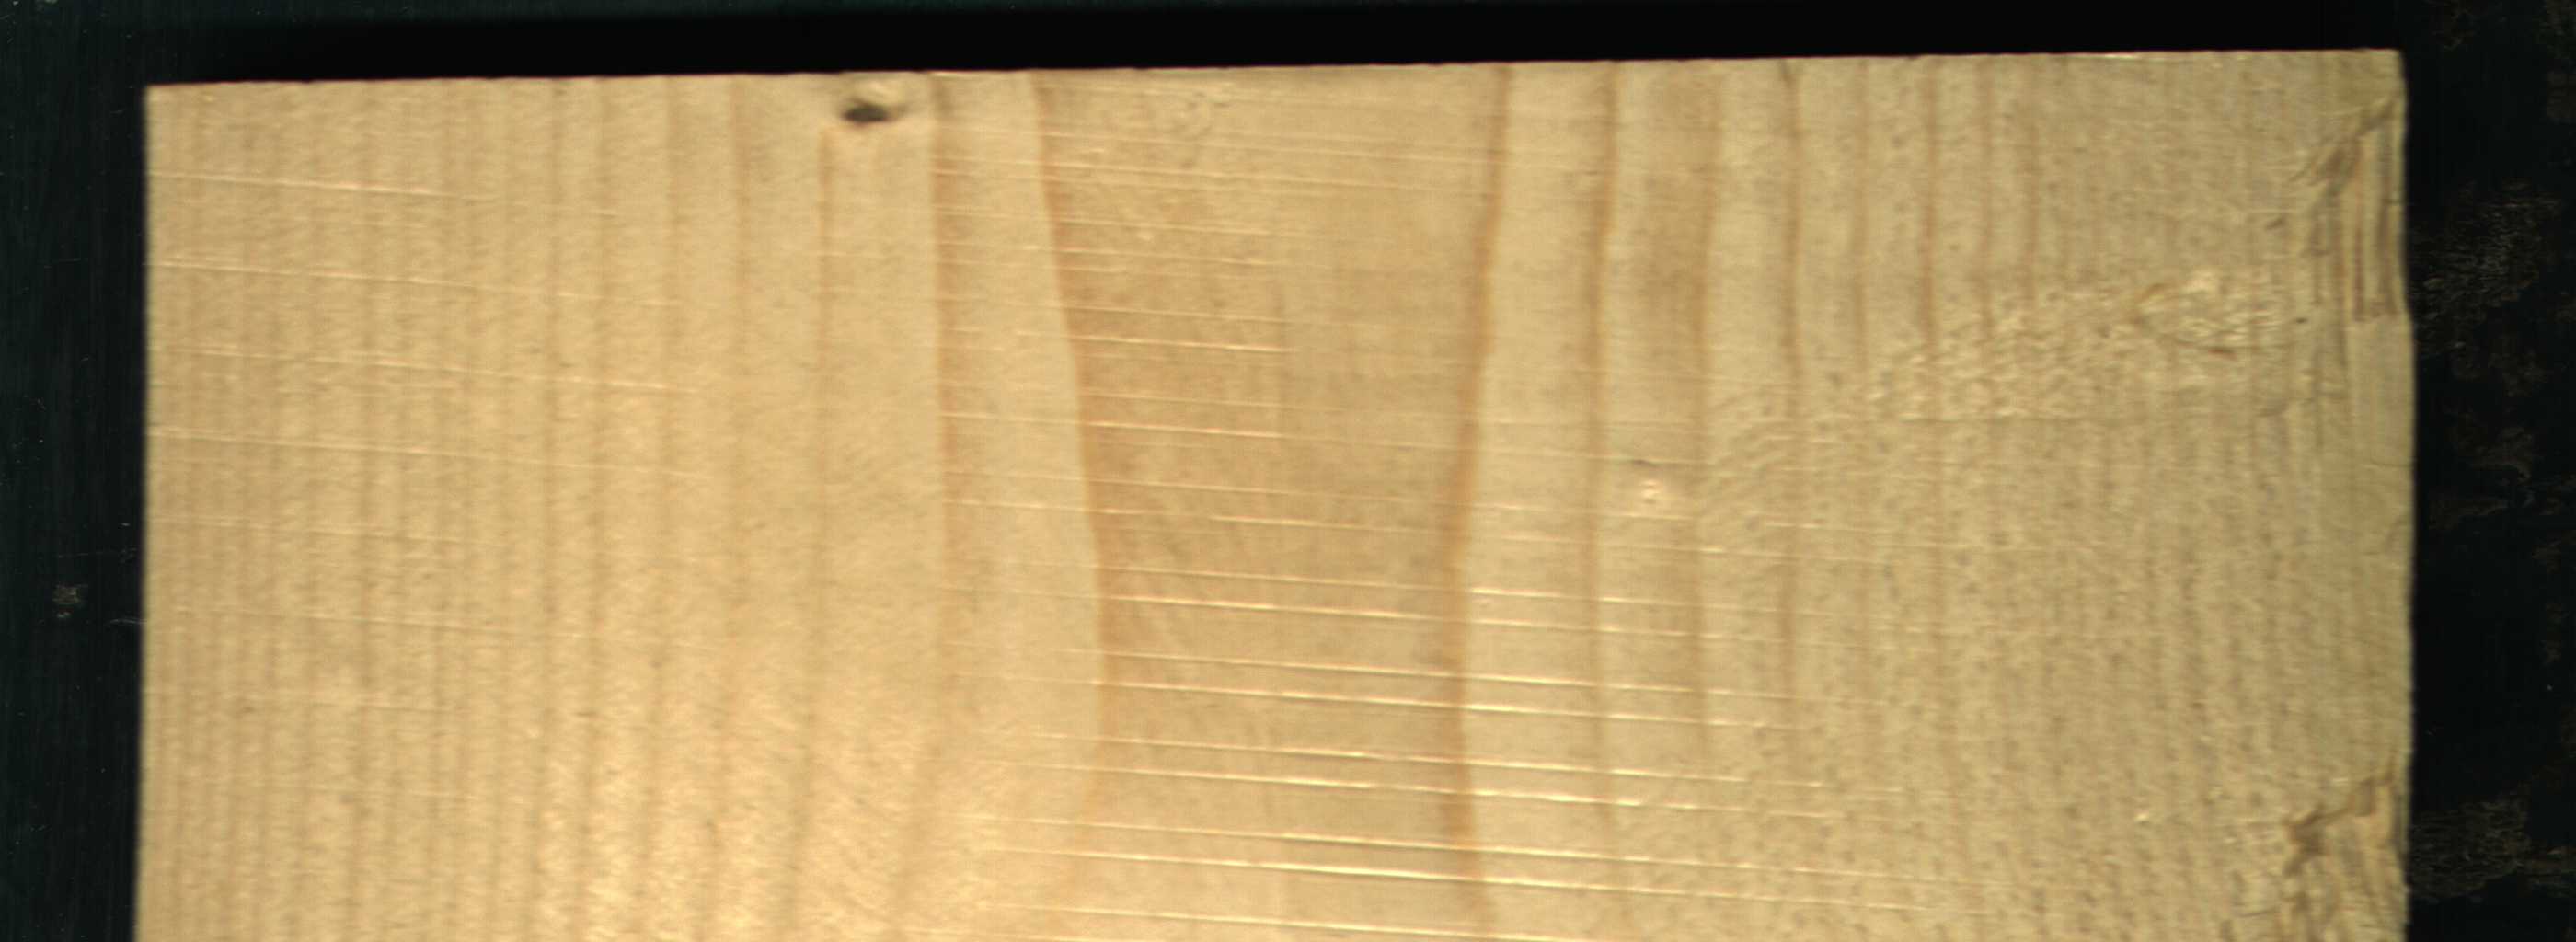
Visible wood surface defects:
Live_Knot